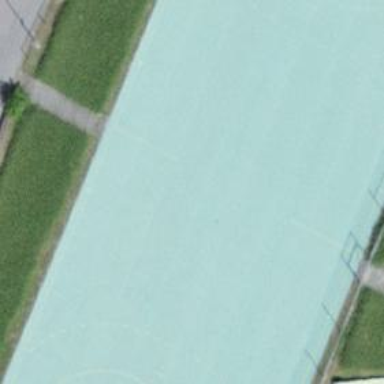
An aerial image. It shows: Paved soccer pitch for leisure land activities.